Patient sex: M
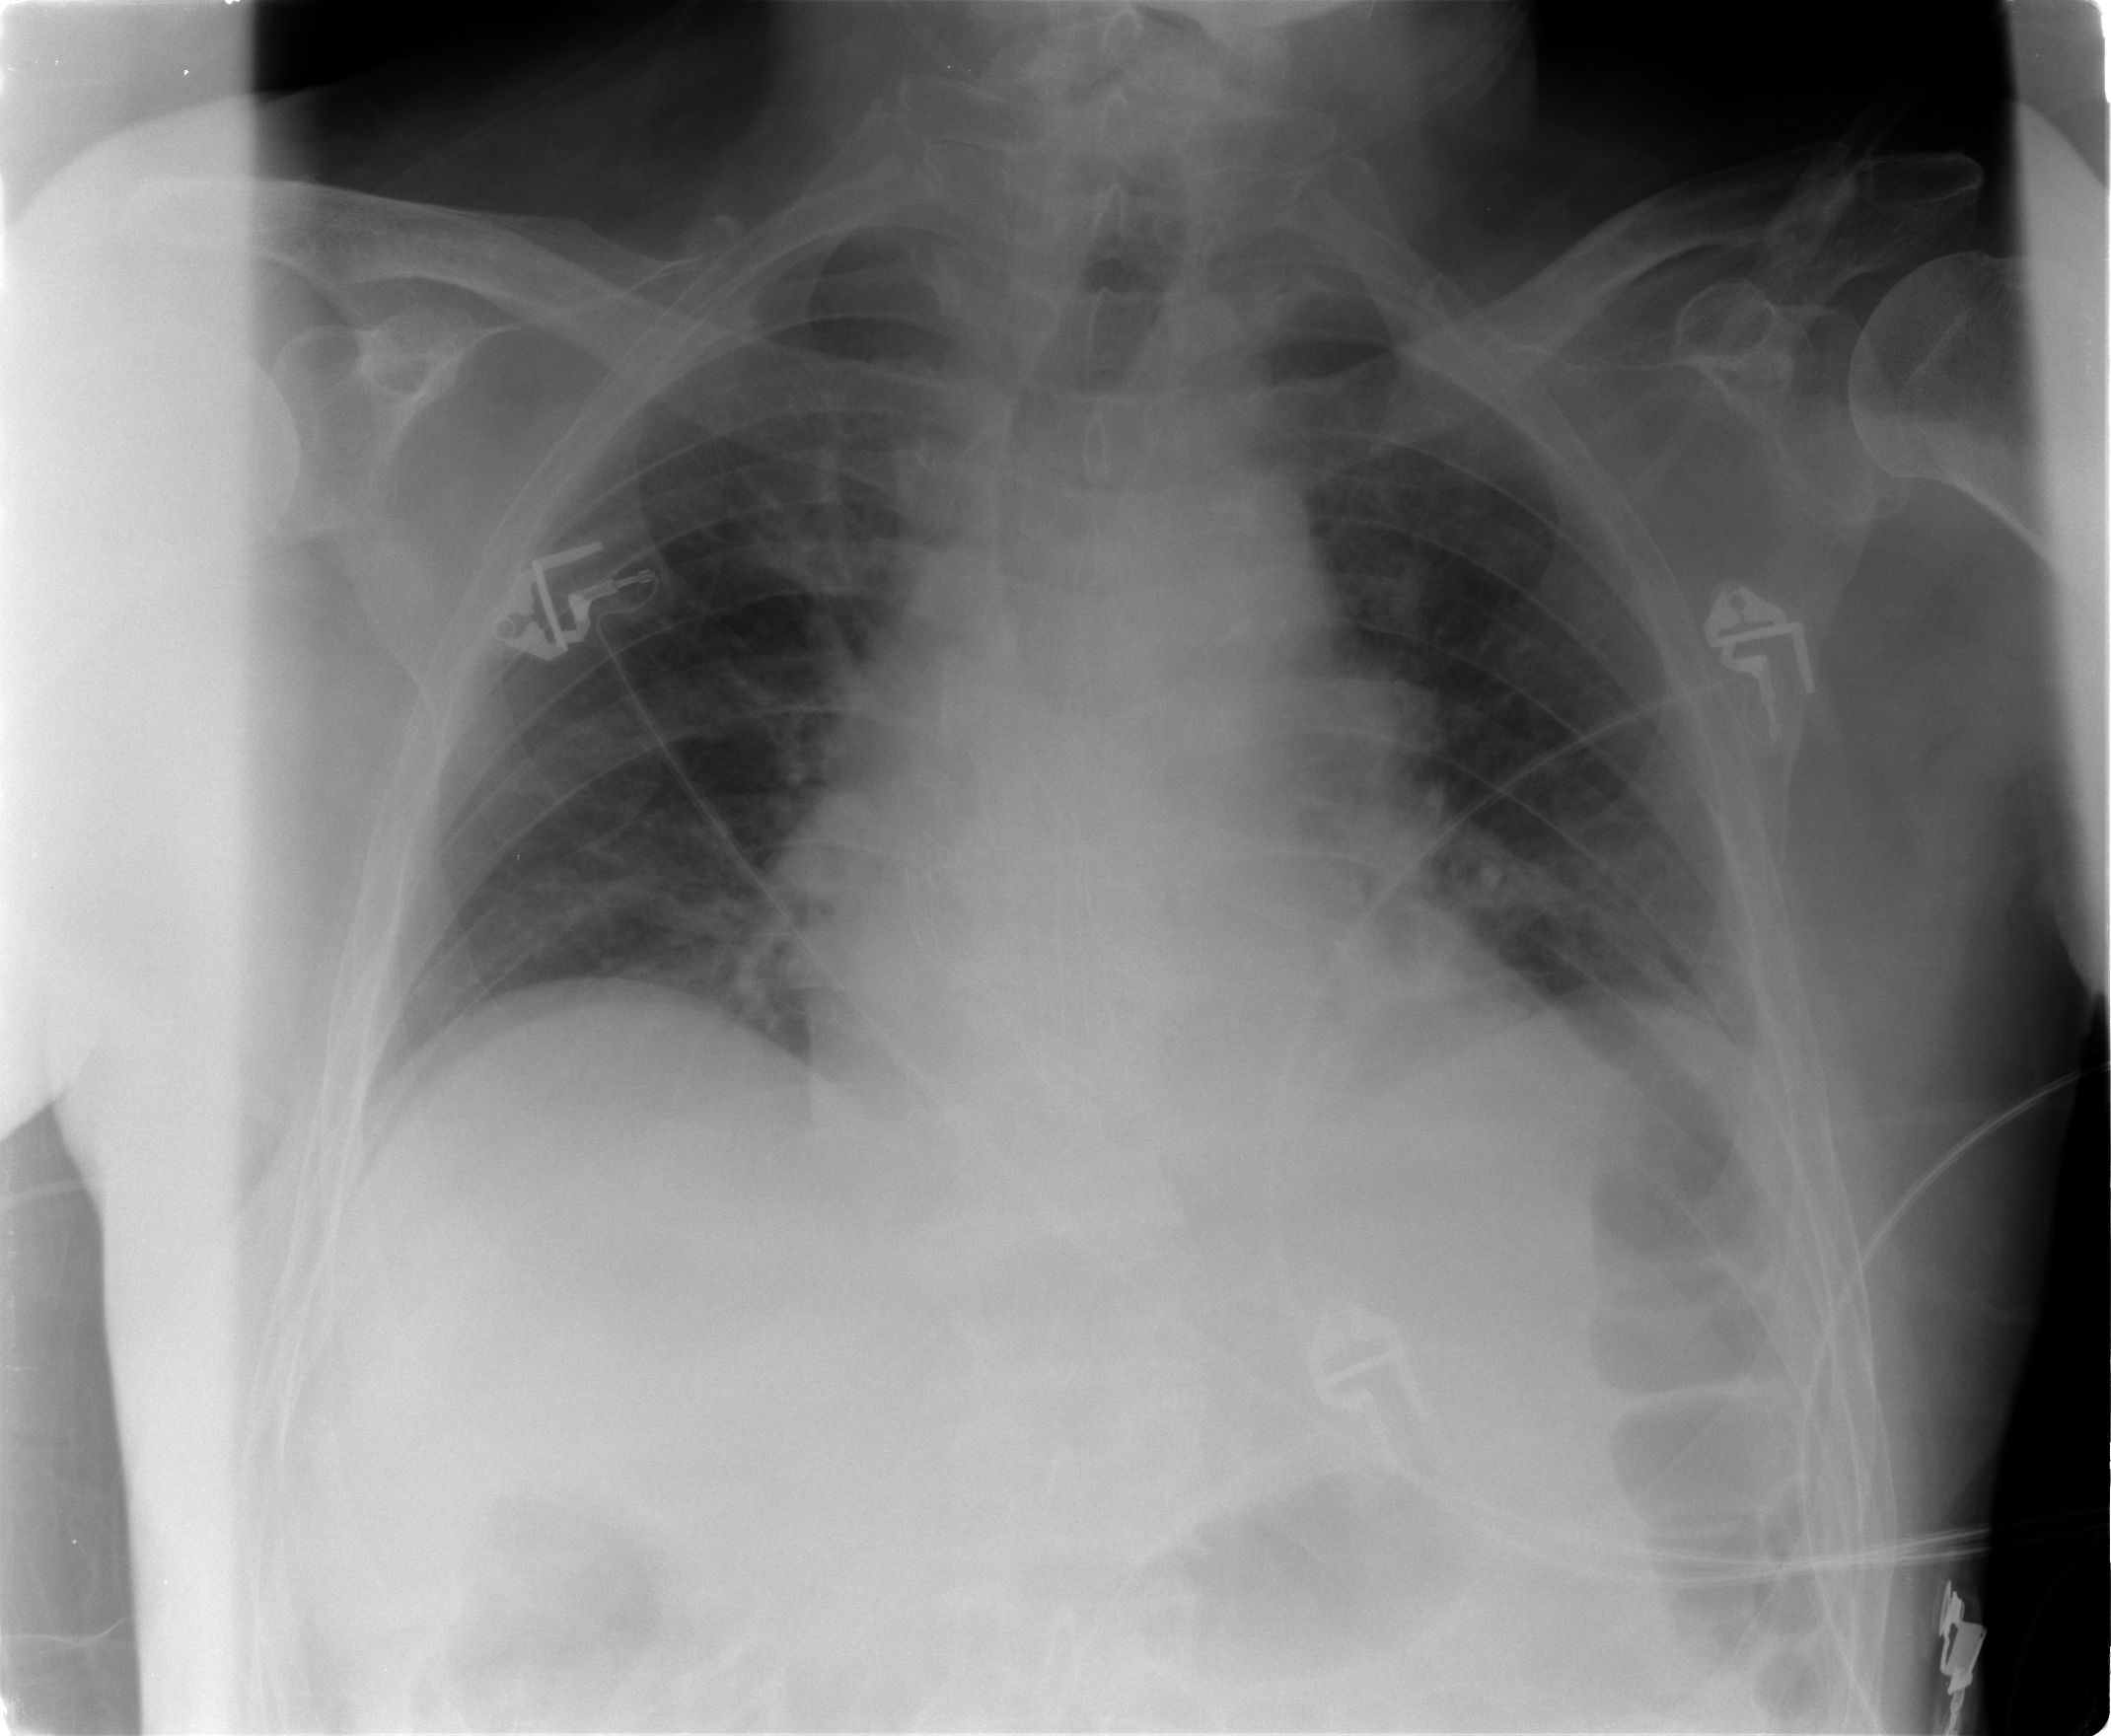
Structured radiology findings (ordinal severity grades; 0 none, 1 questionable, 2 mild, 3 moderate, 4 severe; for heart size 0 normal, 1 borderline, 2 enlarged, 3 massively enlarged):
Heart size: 1
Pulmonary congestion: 2
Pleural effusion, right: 0
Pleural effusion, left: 0
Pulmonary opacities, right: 0
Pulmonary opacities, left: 2
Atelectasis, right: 2
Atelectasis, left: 2